【题型】解答题　【知识点】解析几何　【难度】easy
已知双曲线 $C: \frac{x^2}{a^2} - \frac{y^2}{b^2} = 1\ (a > 0,b > 0)$ 的焦距为 $2\sqrt{5}$，$F_1,F_2$ 是 $C$ 的两个焦点。

(1) 若双曲线 $C$ 的离心率为 $\frac{\sqrt{5}}{2}$，求 $C$ 的方程；

(2) 若双曲线 $C$ 的实轴长为 $2$，$P$ 是 $C$ 上一点，使得 $\angle F_1PF_2 = 90^\circ$，求三角形 $PF_1F_2$ 的面积。
【解答】
\textbf{【答案】} (1) $\frac{x^2}{4} - y^2 = 1$
(2) $4$

\textbf{【解析】} (1) 由双曲线 $C$ 的焦距为 $2\sqrt{5}$，知 $2c = 2\sqrt{5}$，故 $c = \sqrt{5}$。
由双曲线 $C$ 的离心率为 $\frac{\sqrt{5}}{2}$，则 $\frac{c}{a} = \frac{\sqrt{5}}{2}$，故 $a = 2$。
则 $b = \sqrt{c^2 - a^2} = 1$，故 $C$ 的方程为 $\frac{x^2}{4} - y^2 = 1$。

(2) 由双曲线 $C$ 的实轴长为 $2$，则 $2a = 2$，故 $a = 1$。
由双曲线 $C$ 的焦距为 $2\sqrt{5}$，则 $|F_1F_2| = 2\sqrt{5}$。

由双曲线定义可知 $||PF_1| - |PF_2|| = 2$，又 $\angle F_1PF_2 = 90^\circ$，

则 $(|PF_1| - |PF_2|)^2 = |PF_1|^2 + |PF_2|^2 - 2|PF_1| \cdot |PF_2| = |F_1F_2|^2 - 2|PF_1| \cdot |PF_2|$，
即 $4 = 20 - 2|PF_1| \cdot |PF_2|$，则 $|PF_1| \cdot |PF_2| = 8$，
则三角形 $PF_1F_2$ 的面积 $S = \frac{1}{2}|PF_1| \cdot |PF_2| = \frac{1}{2} \times 8 = 4$。

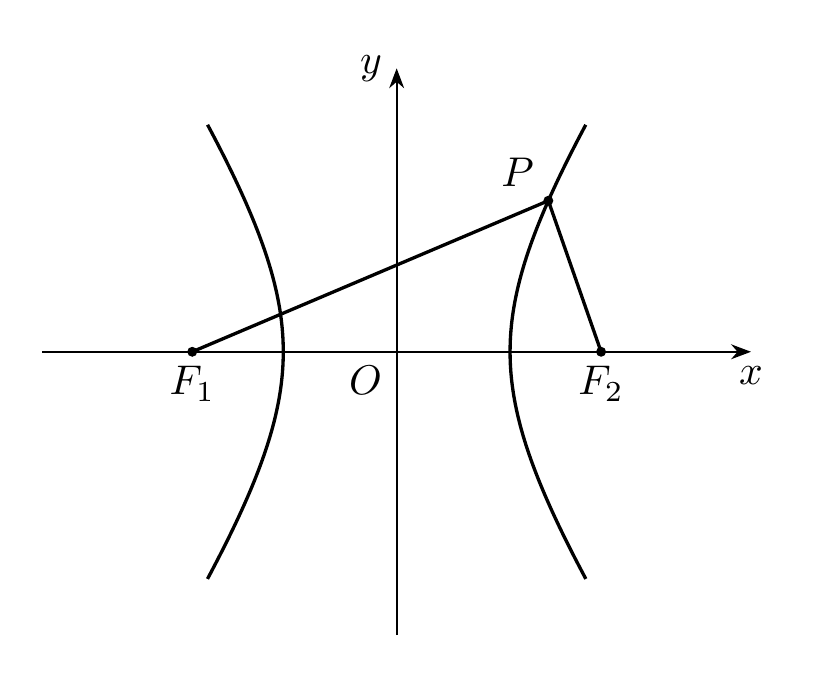